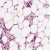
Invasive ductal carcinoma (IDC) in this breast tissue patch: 1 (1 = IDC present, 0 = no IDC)